Field crop: tomato
Growth stage: 1
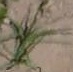
Species: cyperus